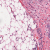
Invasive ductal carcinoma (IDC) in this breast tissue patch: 1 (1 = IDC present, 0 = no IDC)